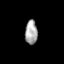
Tissue: prostate
Cell type: T cells
Senescence score: 0.8156
Nuclear area (px): 286
Mean DAPI intensity: 170.853